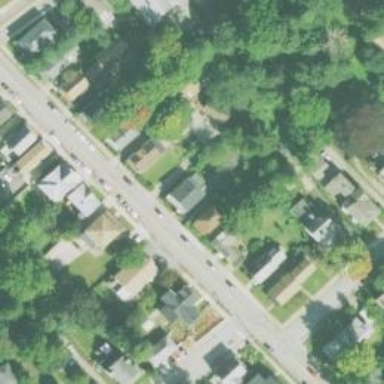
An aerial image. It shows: Residential driveway serving as service road.